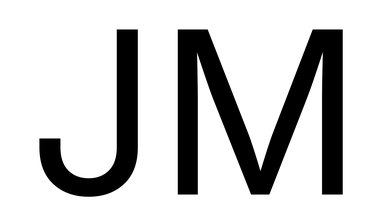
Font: Inter_Regular